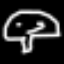
Label: mushroom